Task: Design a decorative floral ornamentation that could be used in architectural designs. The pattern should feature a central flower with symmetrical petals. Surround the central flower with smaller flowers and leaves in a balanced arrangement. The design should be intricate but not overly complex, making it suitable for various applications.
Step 244:
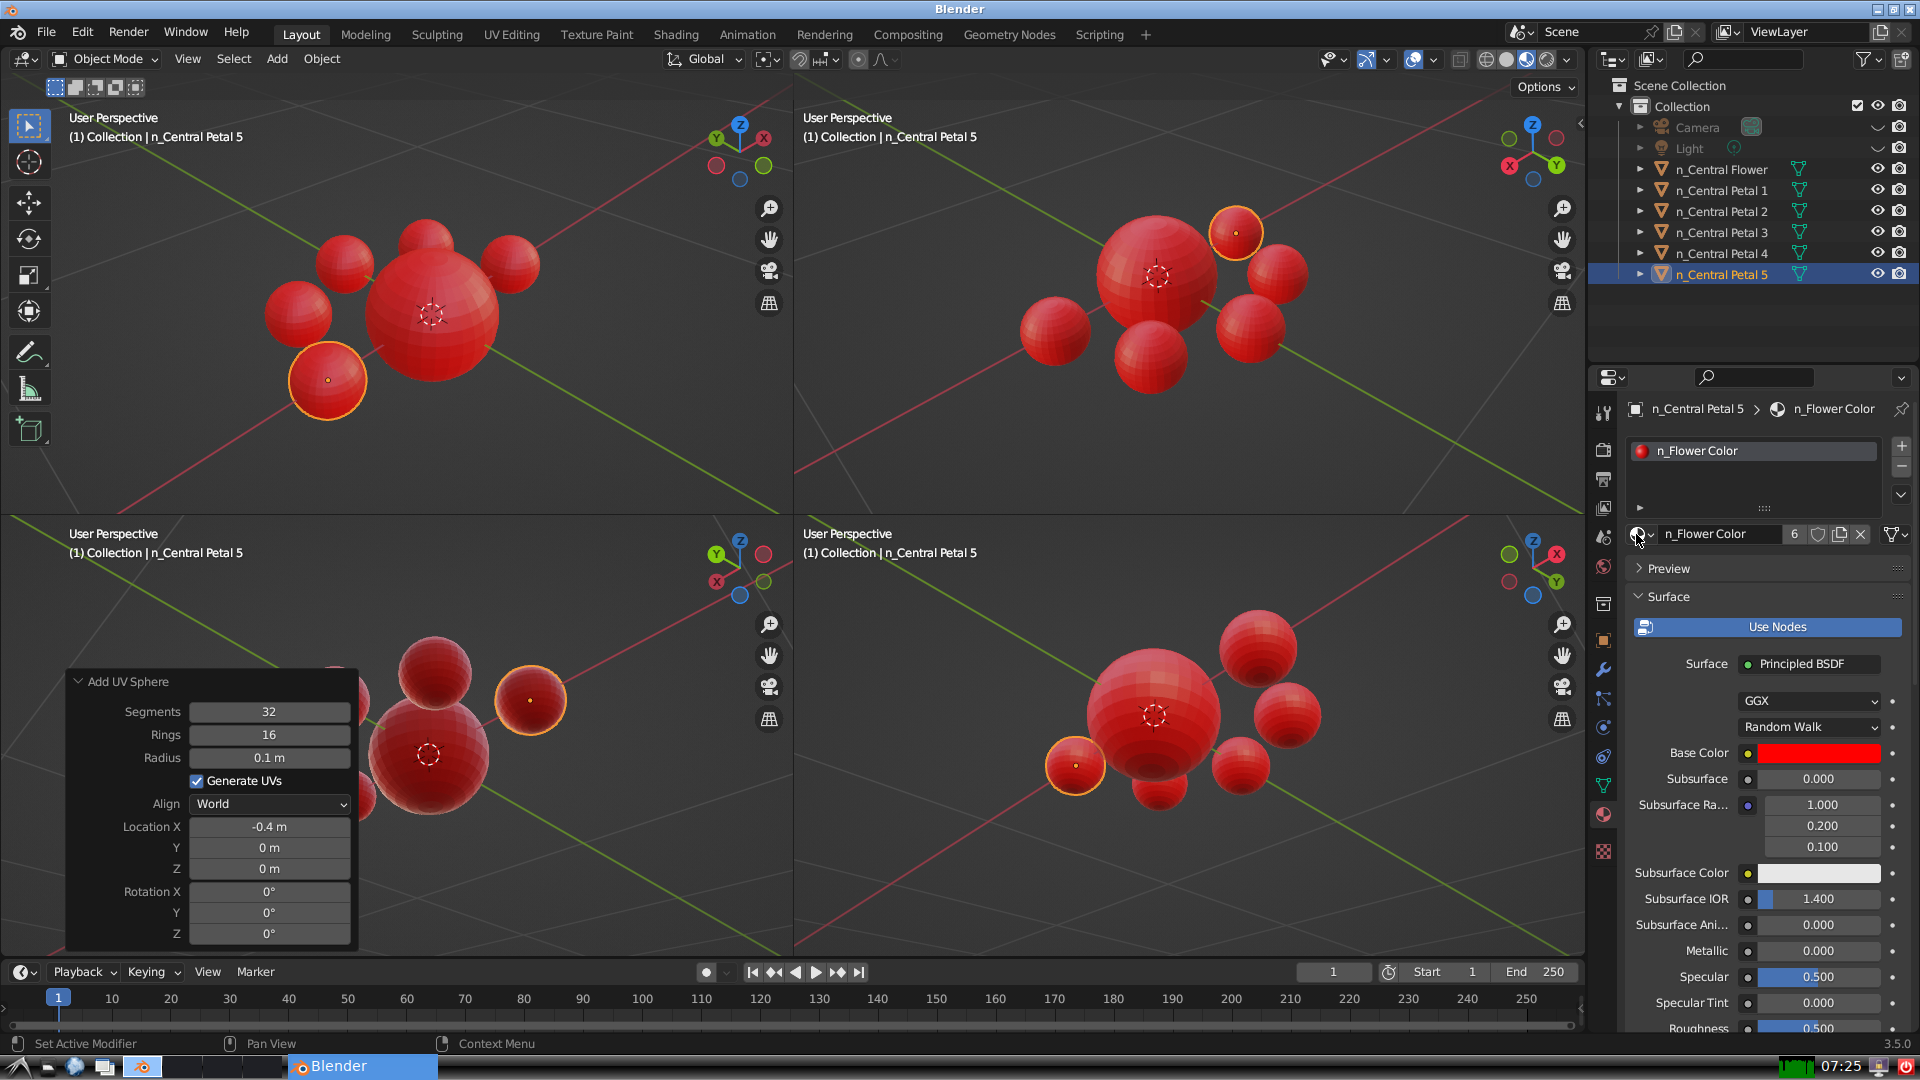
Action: {"mouse_move": [278, 58]}